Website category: sports
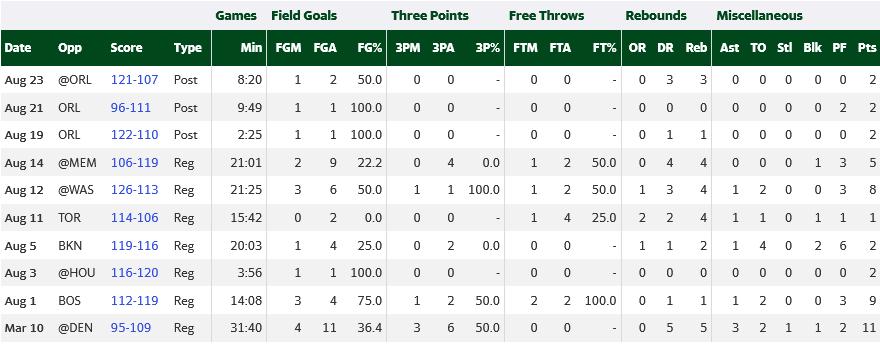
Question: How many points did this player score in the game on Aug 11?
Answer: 1